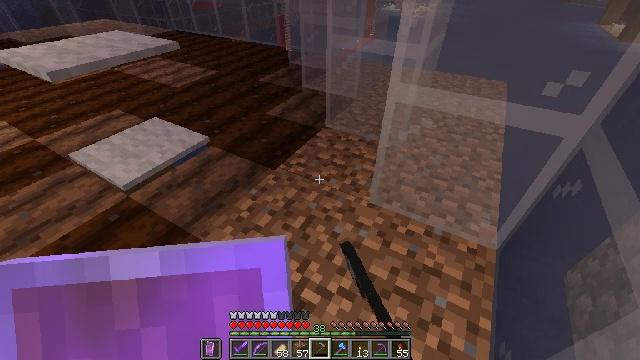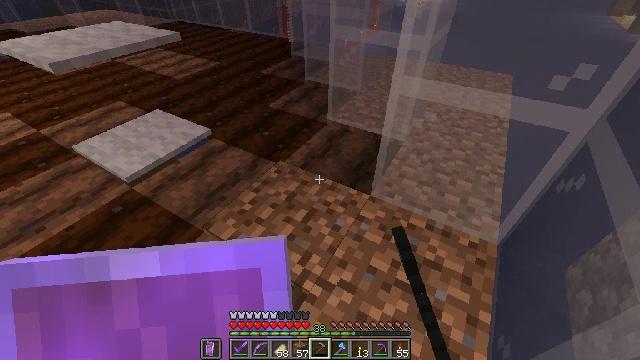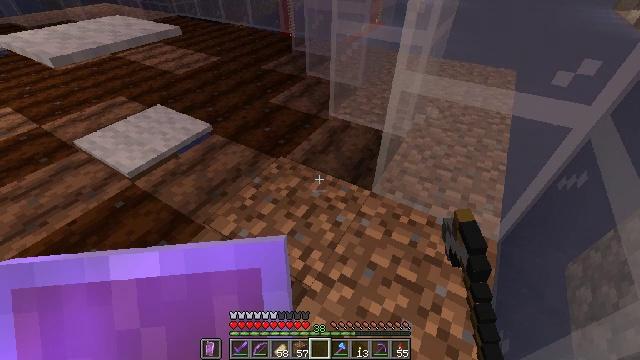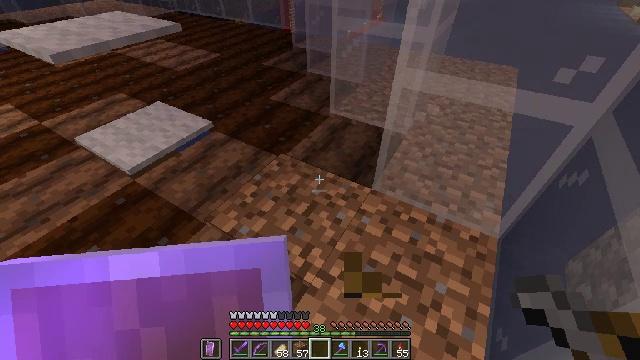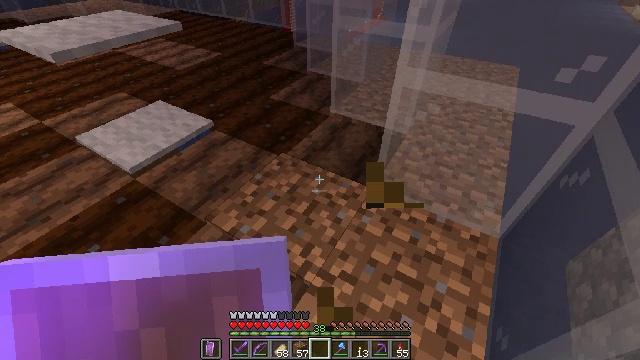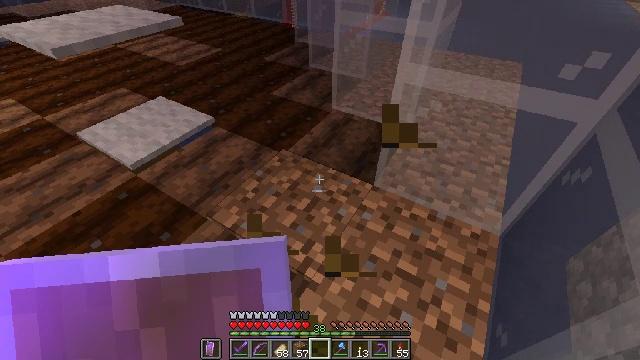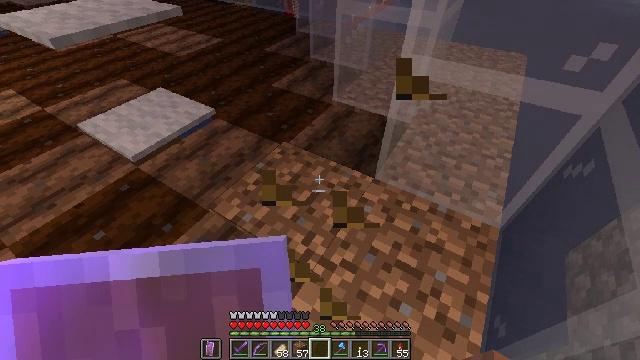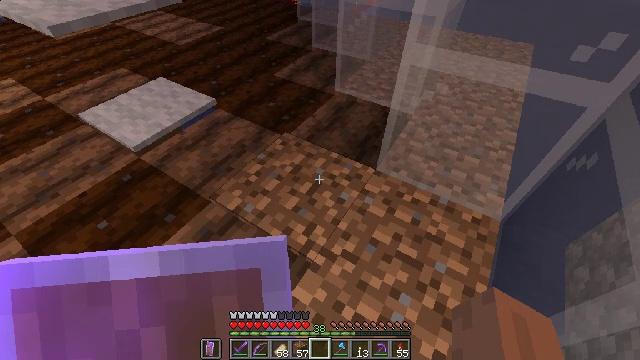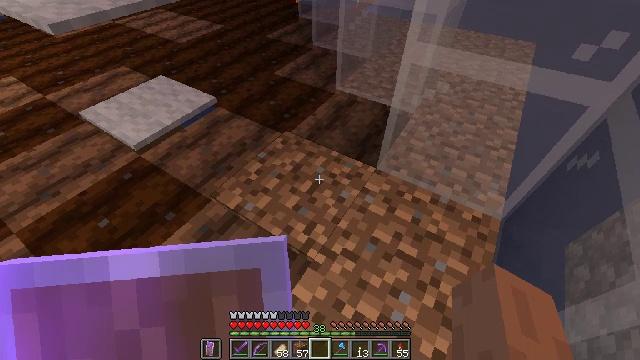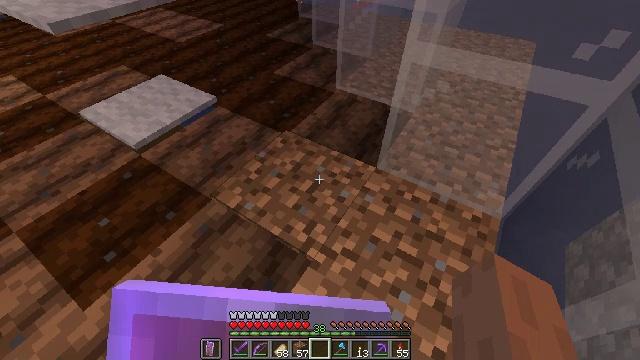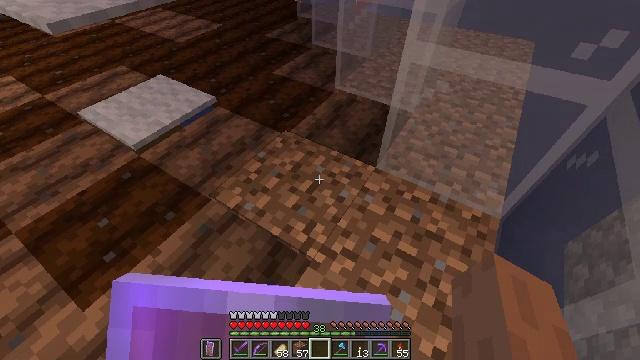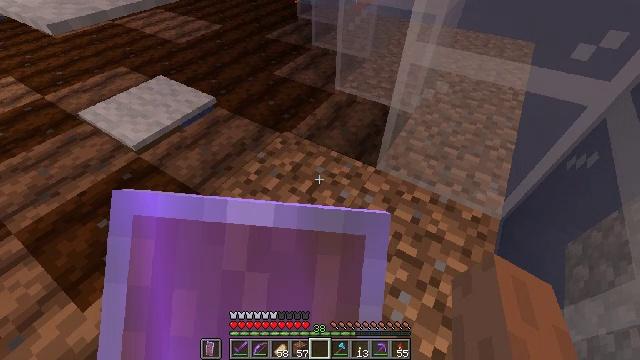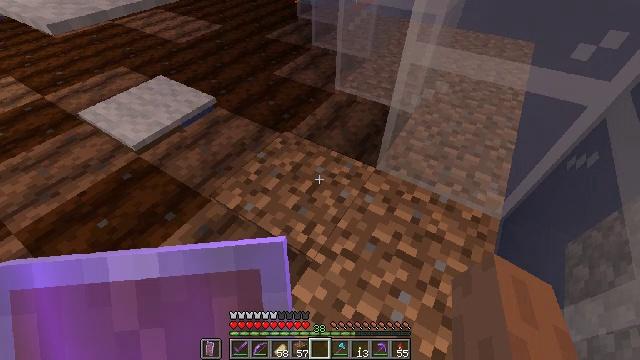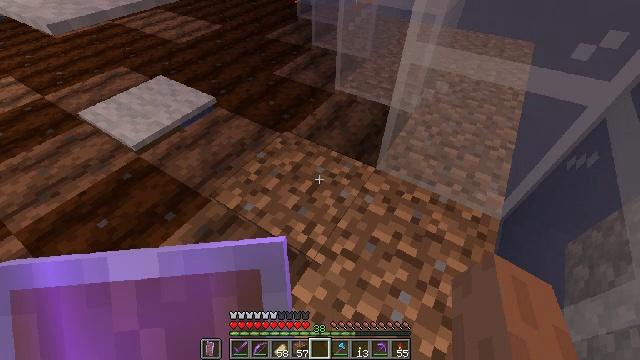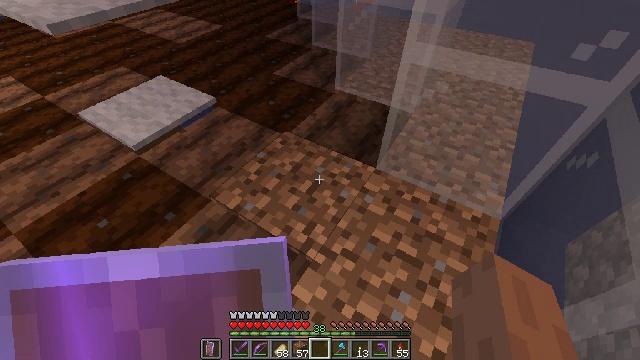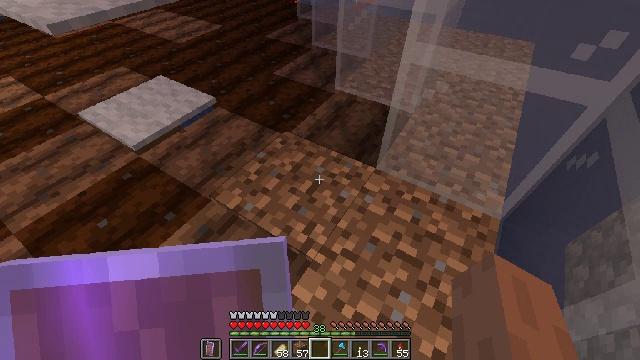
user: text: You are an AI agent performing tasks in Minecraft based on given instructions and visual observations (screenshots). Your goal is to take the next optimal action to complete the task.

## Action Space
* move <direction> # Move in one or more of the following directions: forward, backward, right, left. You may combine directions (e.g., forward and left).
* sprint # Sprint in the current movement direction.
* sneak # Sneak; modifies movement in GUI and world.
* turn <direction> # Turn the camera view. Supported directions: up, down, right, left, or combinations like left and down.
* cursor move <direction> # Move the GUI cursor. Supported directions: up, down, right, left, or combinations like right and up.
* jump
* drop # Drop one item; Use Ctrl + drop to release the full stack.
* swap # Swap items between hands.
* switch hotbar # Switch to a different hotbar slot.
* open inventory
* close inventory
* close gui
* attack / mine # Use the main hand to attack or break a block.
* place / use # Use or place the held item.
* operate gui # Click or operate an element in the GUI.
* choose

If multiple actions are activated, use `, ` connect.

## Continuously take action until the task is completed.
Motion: motion action
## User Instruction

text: Remove the torch from its spot.
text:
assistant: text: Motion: turn down
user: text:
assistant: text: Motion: no_op
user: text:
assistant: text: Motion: no_op
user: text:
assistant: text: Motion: no_op
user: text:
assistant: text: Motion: no_op
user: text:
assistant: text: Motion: turn down
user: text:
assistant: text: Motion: turn down
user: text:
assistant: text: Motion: no_op
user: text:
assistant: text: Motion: use / place
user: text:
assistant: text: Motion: use / place
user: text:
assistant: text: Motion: use / place
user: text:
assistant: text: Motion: no_op
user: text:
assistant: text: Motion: no_op
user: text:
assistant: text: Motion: no_op
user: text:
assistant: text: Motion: no_op
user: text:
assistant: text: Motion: no_op
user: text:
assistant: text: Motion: no_op
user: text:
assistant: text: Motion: no_op
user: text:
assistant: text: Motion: no_op
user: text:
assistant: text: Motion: no_op
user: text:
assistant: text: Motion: no_op
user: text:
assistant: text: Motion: no_op
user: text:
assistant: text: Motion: no_op
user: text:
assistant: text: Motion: turn left
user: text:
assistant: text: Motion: turn left and up
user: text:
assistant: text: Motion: turn left and up
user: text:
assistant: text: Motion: turn left and up
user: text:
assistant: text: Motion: turn left
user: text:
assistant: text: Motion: turn left
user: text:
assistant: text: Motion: turn left